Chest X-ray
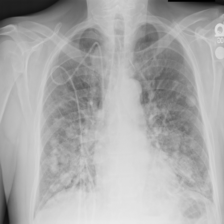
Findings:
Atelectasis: negative
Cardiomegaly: negative
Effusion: positive
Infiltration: negative
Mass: negative
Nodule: negative
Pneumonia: negative
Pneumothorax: negative
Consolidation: negative
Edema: negative
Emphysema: negative
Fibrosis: negative
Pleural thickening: negative
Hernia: negative